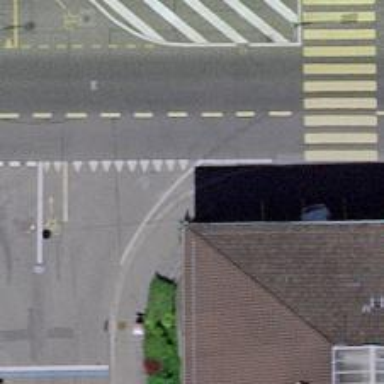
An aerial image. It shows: Kerb serving as barrier.